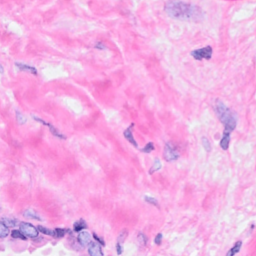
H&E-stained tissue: Breast